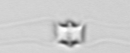
Label: Chaetoceros_didymus